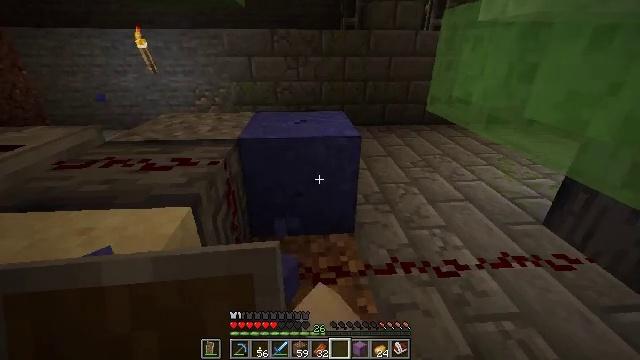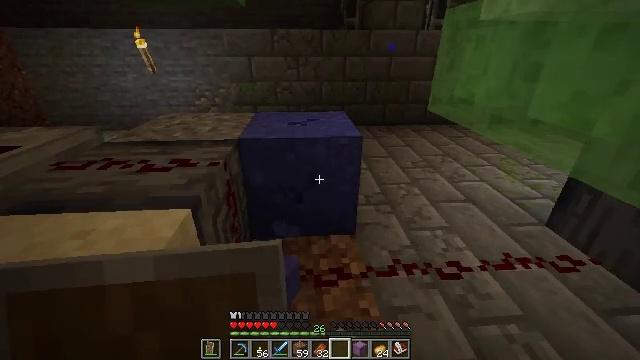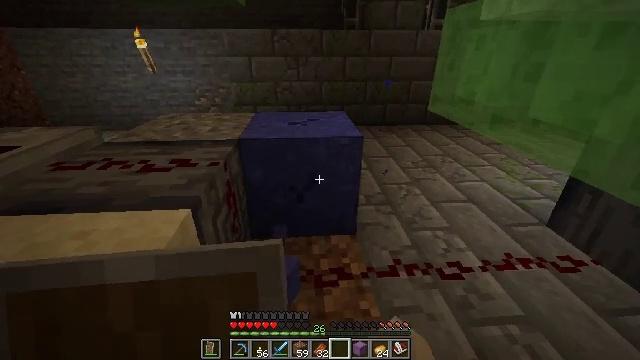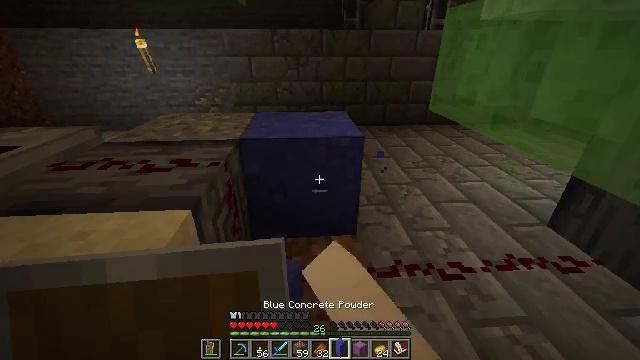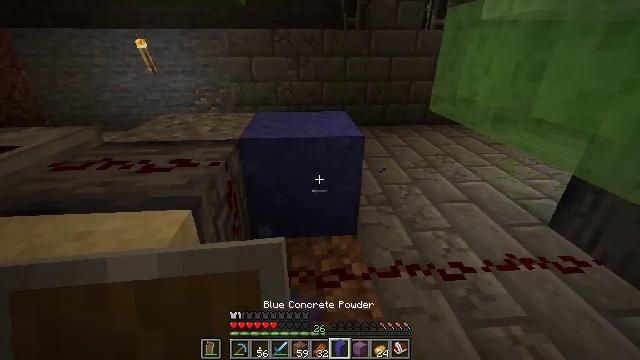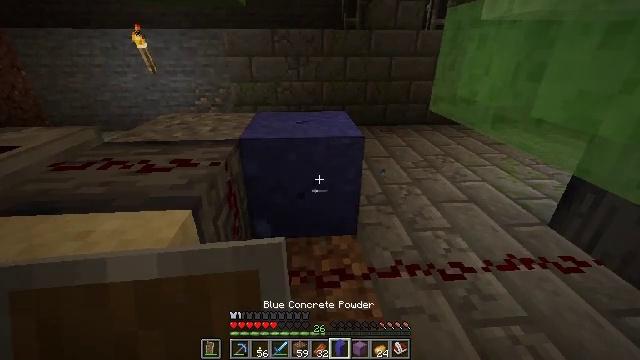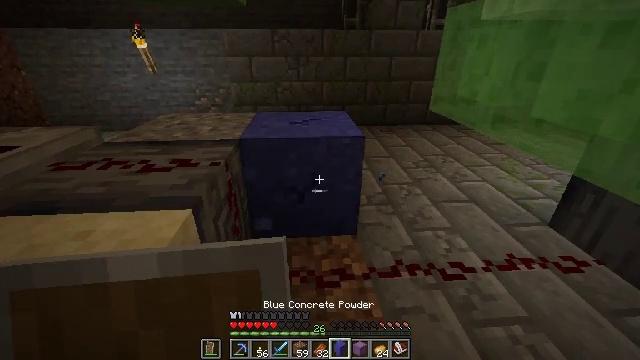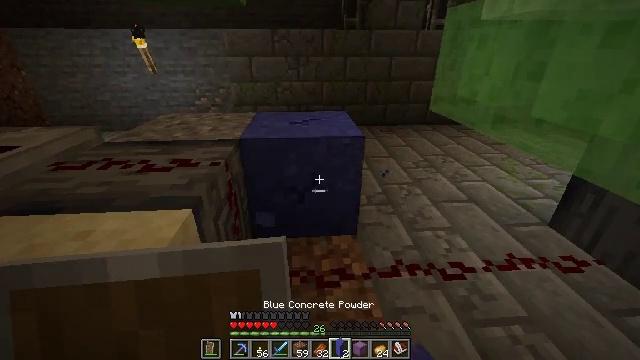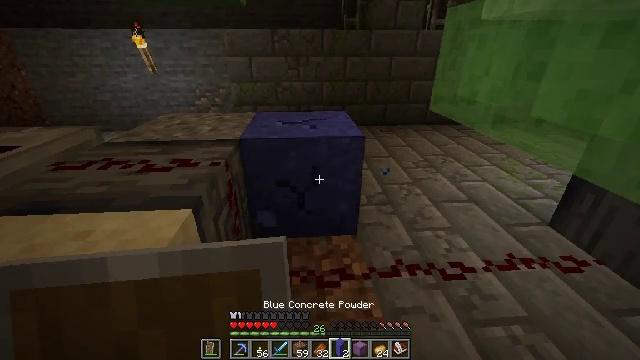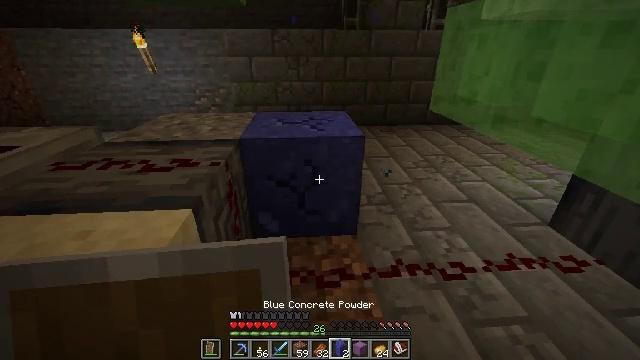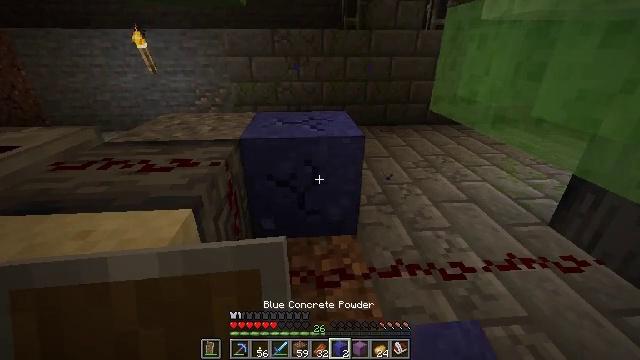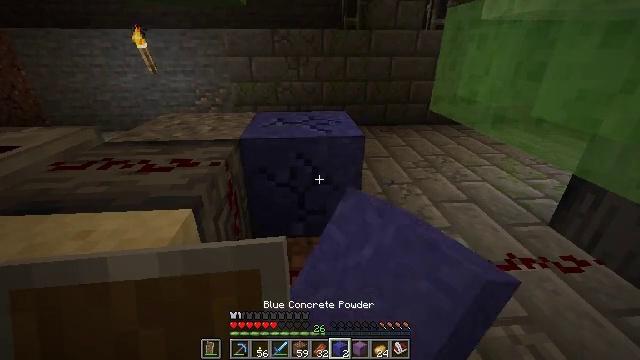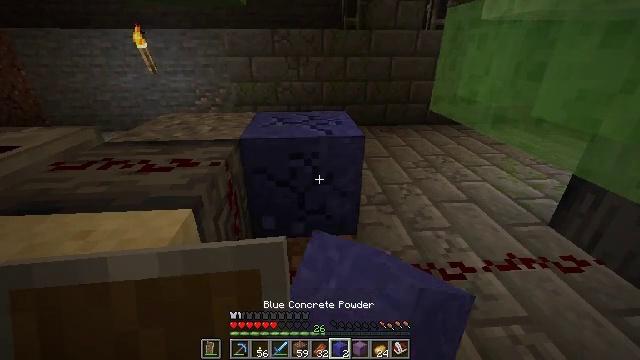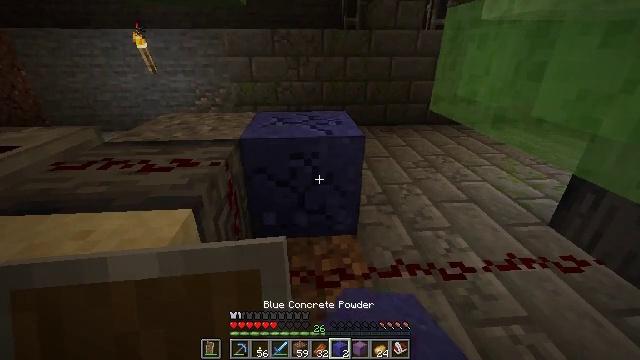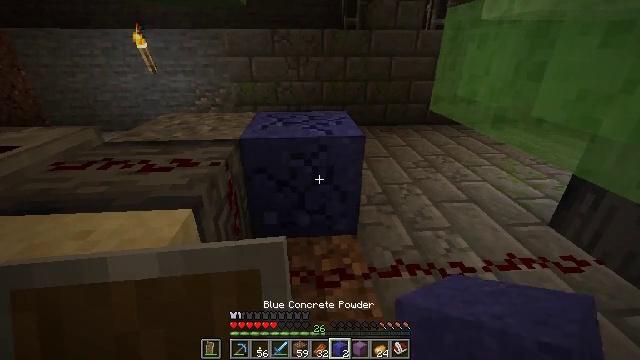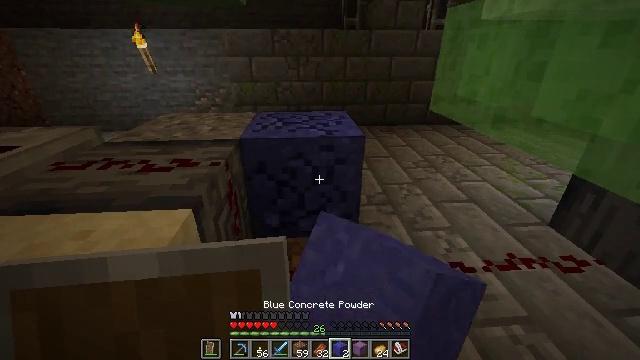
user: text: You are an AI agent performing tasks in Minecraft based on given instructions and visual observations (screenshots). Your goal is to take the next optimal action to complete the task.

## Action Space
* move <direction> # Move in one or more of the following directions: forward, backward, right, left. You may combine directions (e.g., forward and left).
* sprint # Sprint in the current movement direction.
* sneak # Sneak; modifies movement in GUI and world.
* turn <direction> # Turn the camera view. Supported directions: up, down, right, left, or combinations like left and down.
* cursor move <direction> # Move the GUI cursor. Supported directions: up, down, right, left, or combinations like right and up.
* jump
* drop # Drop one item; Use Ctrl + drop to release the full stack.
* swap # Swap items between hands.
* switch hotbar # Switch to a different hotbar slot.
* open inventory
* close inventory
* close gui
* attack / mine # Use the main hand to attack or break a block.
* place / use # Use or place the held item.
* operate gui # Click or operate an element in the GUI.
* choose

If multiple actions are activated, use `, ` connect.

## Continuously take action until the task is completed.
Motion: motion action
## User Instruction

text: Break the blue concrete powder.
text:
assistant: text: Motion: attack / mine
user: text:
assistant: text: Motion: attack / mine
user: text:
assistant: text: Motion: attack / mine
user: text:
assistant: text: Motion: attack / mine
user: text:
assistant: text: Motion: attack / mine
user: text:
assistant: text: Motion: attack / mine
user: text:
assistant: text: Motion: attack / mine
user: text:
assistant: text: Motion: attack / mine
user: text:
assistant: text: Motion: attack / mine
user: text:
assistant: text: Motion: attack / mine
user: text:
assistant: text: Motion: attack / mine
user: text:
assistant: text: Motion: attack / mine
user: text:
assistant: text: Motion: attack / mine
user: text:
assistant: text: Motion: attack / mine
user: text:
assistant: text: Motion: attack / mine
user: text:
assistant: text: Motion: attack / mine
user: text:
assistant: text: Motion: attack / mine
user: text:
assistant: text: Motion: attack / mine
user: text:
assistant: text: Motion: attack / mine
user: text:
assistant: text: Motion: attack / mine
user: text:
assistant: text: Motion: move forward, attack / mine
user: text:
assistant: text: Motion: move forward, attack / mine
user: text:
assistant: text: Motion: no_op